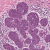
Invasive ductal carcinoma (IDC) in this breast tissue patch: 0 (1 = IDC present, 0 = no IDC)